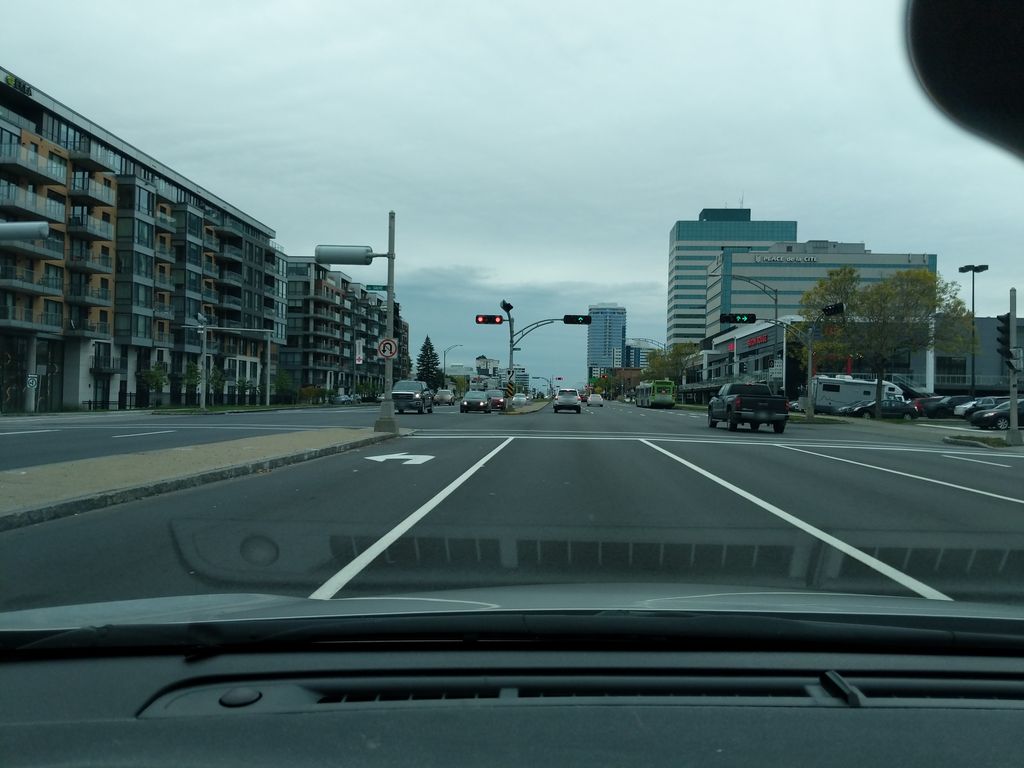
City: quebec_city